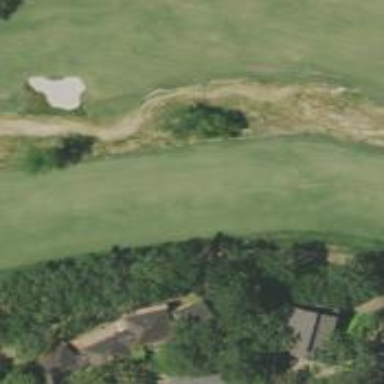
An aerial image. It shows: Golf hole.